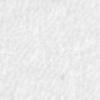
Label: no_change